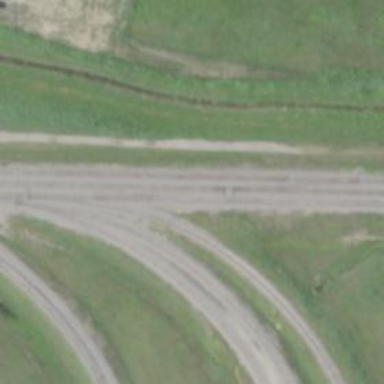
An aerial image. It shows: Rail spur service.